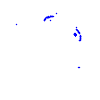
Particle: electron